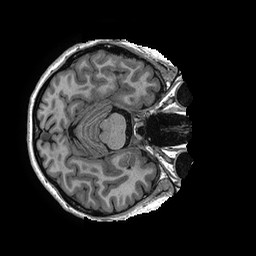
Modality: T1w
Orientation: axial
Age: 43
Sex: female
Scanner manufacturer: ge
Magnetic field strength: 3 T
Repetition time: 0.006952 s
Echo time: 0.00292 s